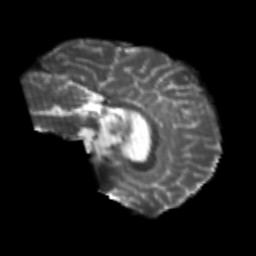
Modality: T2w
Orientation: sagittal
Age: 23
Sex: female
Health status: healthy
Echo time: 0.074 s